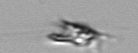
Label: Chrysochromulina_lanceolata